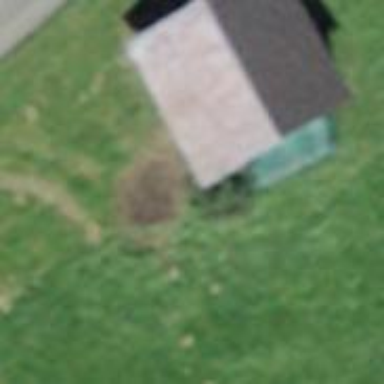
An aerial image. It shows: Barn.